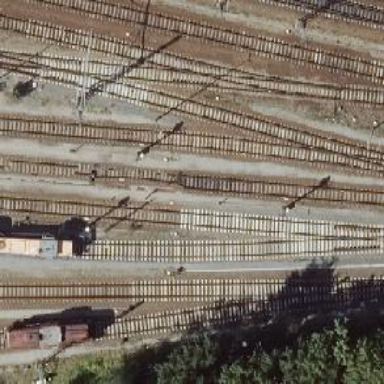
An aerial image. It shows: Railway signal.